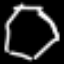
Label: octagon